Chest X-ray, AP view. Patient: 26 years old, sex M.
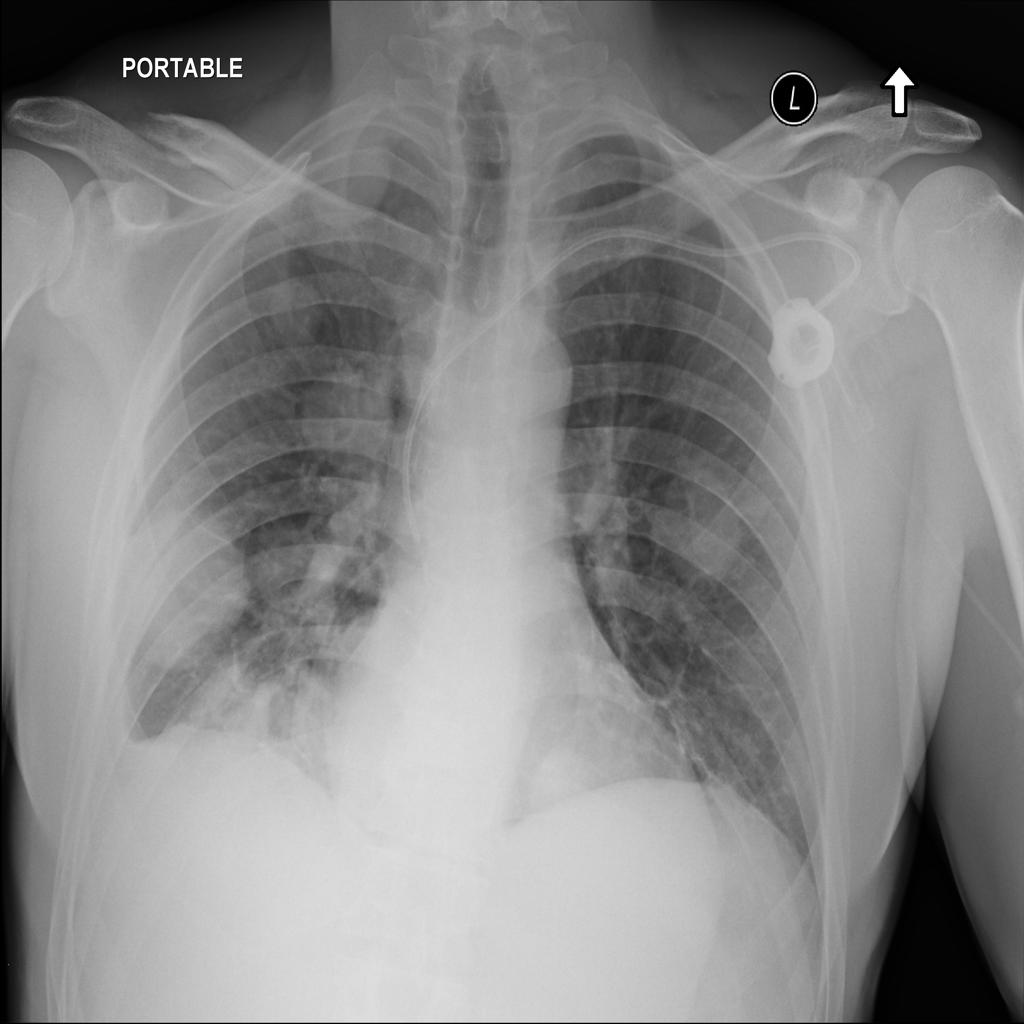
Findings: Effusion, Infiltration, Nodule, Pneumonia